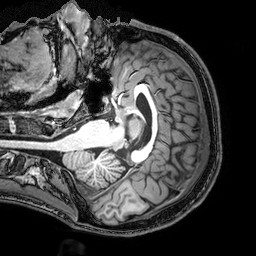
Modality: T1w
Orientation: coronal
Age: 18
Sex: male
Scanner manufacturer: philips
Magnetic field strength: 3 T
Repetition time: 8.085 s
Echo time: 3.697 s